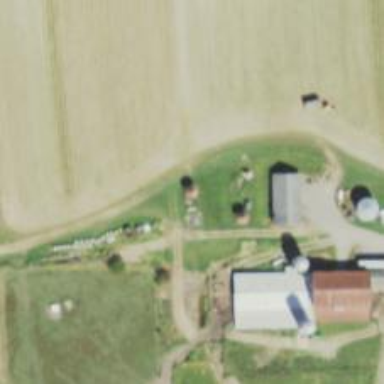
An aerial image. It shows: Silo.